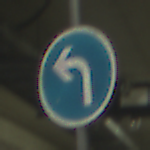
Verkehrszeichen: VorgeschriebeneFahrtrichtungLinks
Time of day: NotSpecified
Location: Indoor (Special)
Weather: NotSpecified
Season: NotSpecified
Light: Artificial